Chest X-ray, AP view. Patient: 56 years old, sex M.
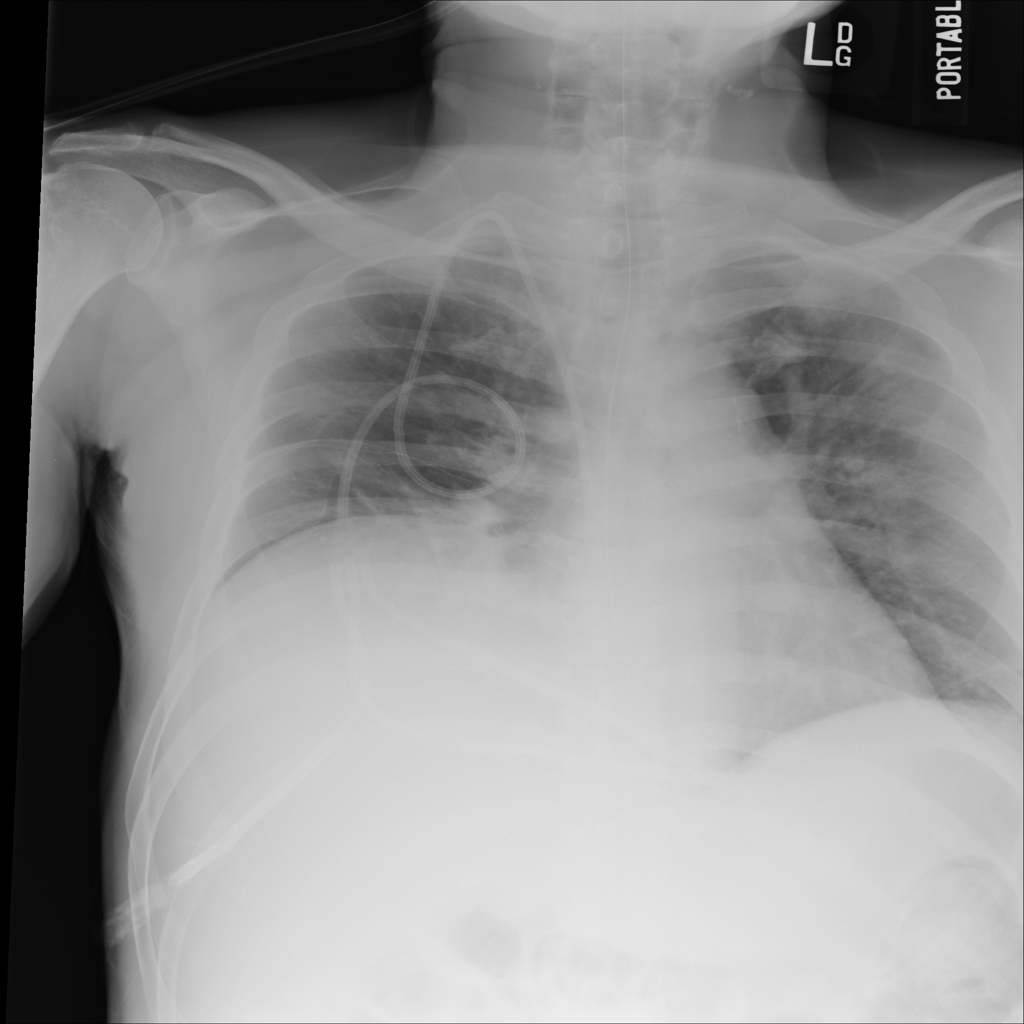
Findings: No Finding